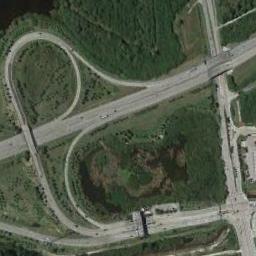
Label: overpass